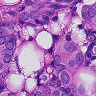
Metastatic tissue present: yes